Question: Hello Stack Overflow Community,
at the moment I'm struggling with this code (it's not that beautiful):
'''
$filepath = "C:\inetpub\logs\LogFiles"
$filearchivepath = "C:\inetpub\logs"
$daystoarchive = 1
$_ = "";
function create-7zip([String] $aDirectory, [String] $aZipfile){
#change the path where you downloaded the 7z exe
[string]$pathToZipExe = "C:\Users\kschweiger\Downloads\7za.exe";
[Array]$arguments = "a", "-tzip", "$aZipfile", "$aDirectory";
& $pathToZipExe $arguments;
}
#Create a new folder with the specific date
$ArchiveFolder = (Get-Date -Format dd.MM.yyyy) + " - Logs-Archive"
if(Test-Path "$filearchivepath\$ArchiveFolder"){
Write-Host "Folder already exists!"
}else{
New-Item -Path $filearchivepath -Name $ArchiveFolder -ItemType directory
}
#Save alle files older than X days into $Files
$Files = Get-ChildItem -Path $filepath -Recurse | where {$_.LastWriteTime -lt (Get-Date).AddDays(-$daystoarchive)}
#Copy/Move files and keep folder structure
foreach ($File in $Files){
$NewPath = $File.DirectoryName.Replace($filepath,"")
if (!(Test-Path "$filearchivepath\$ArchiveFolder\$NewPath"))
{
New-Item -Path "$filearchivepath\$ArchiveFolder\$NewPath" -ItemType Directory
}
$File | Copy-Item -Destination "$filearchivepath\$ArchiveFolder\$NewPath"
}
#Compress folder
if(Test-Path "$filearchivepath\$ArchiveFolder.zip"){
Write-Host "Archive-File already exists!"
}else{
#[IO.Compression.ZipFile]::CreateFromDirectory("$filearchivepath\$ArchiveFolder","$filearchivepath\$ArchiveFolder.zip")
create-7zip "$filearchivepath\$ArchiveFolder" "$filearchivepath\$ArchiveFolder.zip"
#Delete Folder
Remove-Item -Path "$filearchivepath\$ArchiveFolder" -Recurse -Force
}
'''
The code works. but I also get a error message called:
> You cannot call a null-valued expression

How can I resolve this?
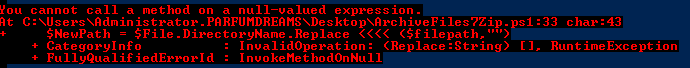
Answer: 'Get-ChildItem' by default returns files and folders. If you need only files, you should use '-File'. Otherwise, your '$Files' will contain folders too (as they have 'LastWriteTime' property).
If you try to run '.DirectoryName.Replace($filepath,"")' on a folder, it'll return such error as you cannot run replacing on '$null'.
for PowerShell 2.0 you can use '| where { ! $_.PSIsContainer }' (<URL>
---
### How can I troubleshoot it by myself?
In your error you can see which line is broken:
'''
$NewPath = $File.DirectoryName.Replace($filepath,"")
'''
All you have to do to troubleshoot such situations is to list all the involved variables and check their values. You could do it like this:
'''
$File
$File.DirectoryName
Pause
$NewPath = $File.DirectoryName.Replace($filepath,"")
'''
Using 'Pause' can be useful as it'll wait for you to press before continuing.